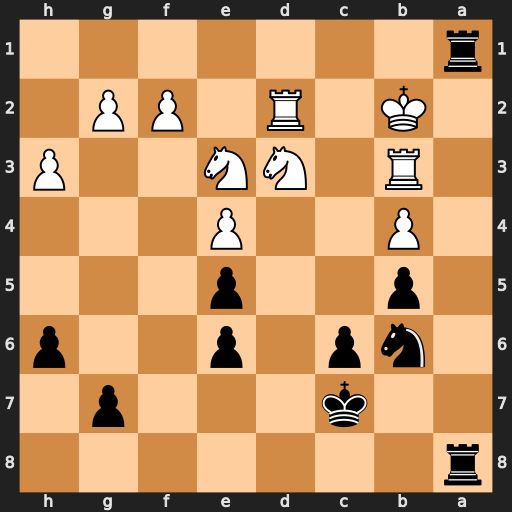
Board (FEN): r7/2k3p1/1np1p2p/1p2p3/1P2P3/1R1NN2P/1K1R1PP1/r7
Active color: b
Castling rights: -
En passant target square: -
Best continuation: R8a2+ Kc3 Na4#